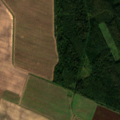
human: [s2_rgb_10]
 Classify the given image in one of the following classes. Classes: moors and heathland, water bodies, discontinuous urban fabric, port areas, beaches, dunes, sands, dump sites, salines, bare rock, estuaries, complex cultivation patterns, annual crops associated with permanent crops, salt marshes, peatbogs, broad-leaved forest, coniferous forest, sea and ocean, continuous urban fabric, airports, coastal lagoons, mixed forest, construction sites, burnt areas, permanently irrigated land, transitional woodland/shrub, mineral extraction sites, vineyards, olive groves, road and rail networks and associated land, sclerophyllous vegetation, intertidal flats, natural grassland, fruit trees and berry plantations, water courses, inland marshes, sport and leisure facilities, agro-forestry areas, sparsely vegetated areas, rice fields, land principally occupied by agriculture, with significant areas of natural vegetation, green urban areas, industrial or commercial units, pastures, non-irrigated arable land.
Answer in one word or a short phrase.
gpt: non-irrigated arable land, broad-leaved forest, transitional woodland/shrub